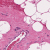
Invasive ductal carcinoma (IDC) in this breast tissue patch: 0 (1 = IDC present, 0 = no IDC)